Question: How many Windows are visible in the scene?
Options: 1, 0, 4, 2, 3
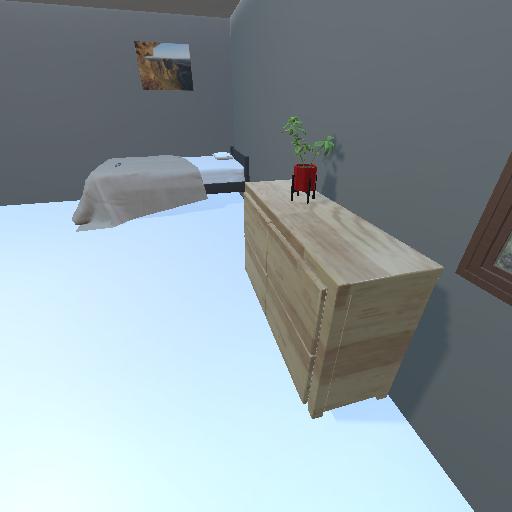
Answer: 1